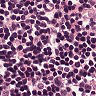
Metastatic tissue present: no